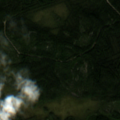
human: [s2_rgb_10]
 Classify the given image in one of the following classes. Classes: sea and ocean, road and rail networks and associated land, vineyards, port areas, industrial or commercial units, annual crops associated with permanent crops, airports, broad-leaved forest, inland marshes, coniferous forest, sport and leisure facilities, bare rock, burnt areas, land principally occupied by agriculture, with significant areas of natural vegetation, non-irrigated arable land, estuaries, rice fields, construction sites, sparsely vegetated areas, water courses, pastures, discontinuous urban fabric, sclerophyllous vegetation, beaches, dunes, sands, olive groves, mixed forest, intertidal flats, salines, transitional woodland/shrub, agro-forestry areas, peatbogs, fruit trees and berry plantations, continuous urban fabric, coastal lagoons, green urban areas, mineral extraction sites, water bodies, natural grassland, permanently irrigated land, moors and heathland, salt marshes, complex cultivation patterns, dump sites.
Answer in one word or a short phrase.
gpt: coniferous forest, mixed forest, transitional woodland/shrub